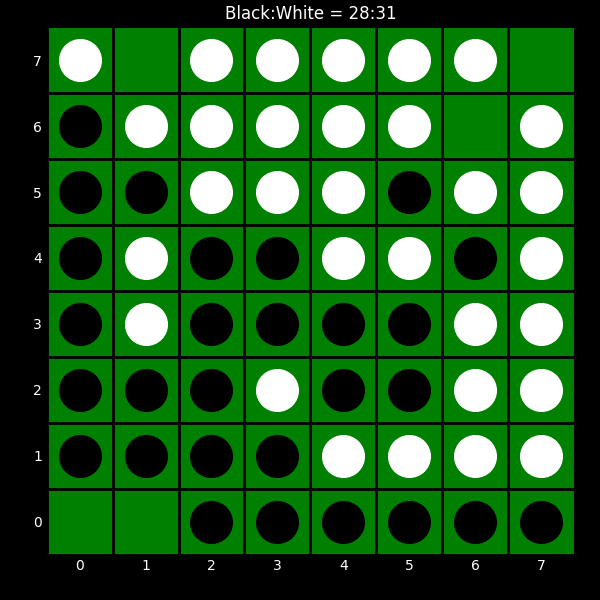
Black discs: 28
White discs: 31